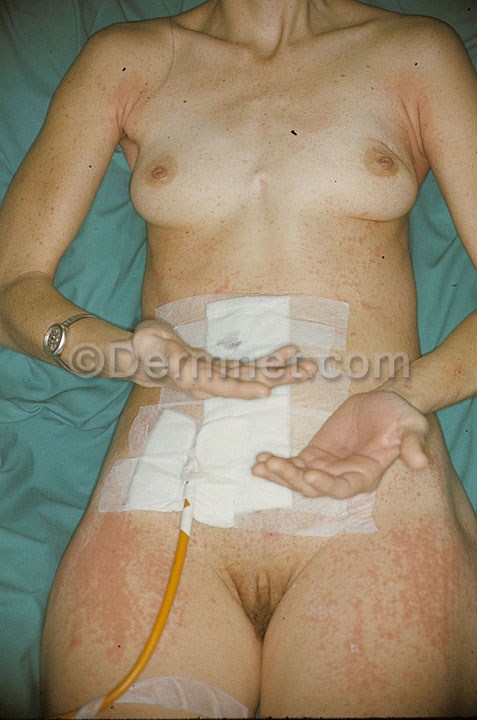
Disease: Poison Ivy Photos and other Contact Dermatitis